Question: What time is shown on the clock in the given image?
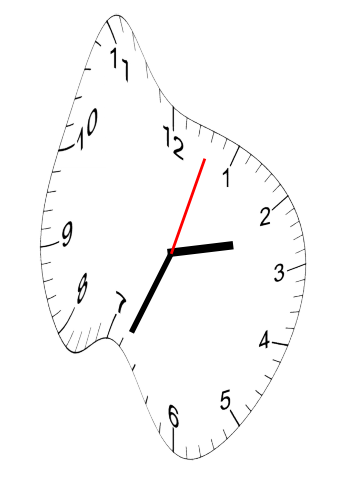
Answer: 02:34:03